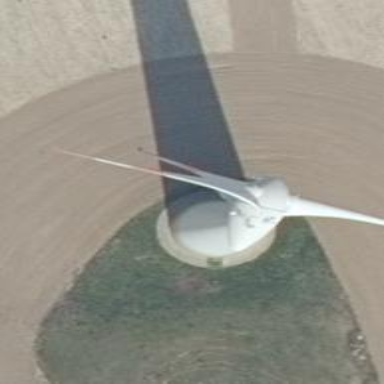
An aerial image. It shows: Wind power generator.